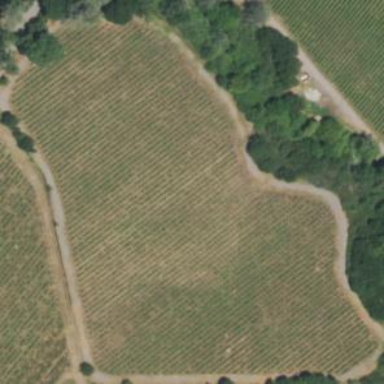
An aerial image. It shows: Vineyard with wine grapes as the main crop.